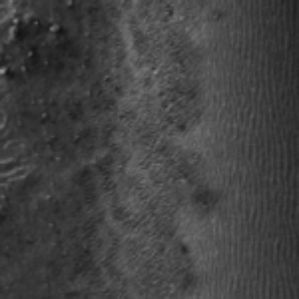
Label: frost